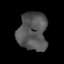
Tissue: lung
Cell type: Fibroblasts
Senescence score: 0.1706
Nuclear area (px): 1097
Mean DAPI intensity: 85.057